Question: How to join two tables and get return value if not available value in another table?
I tried to with many examples that I found, but I've had trouble getting the hoped. Thanks!

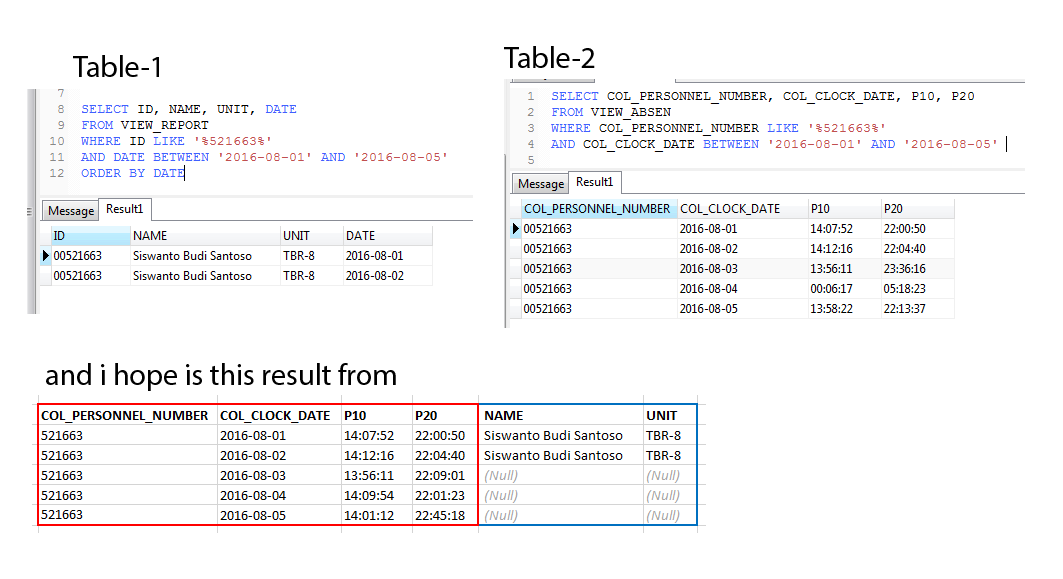
Answer: Use :
'''
SELECT
VA.COL_PERSONNEL_NUMBER,
VA.COL_CLOCK_DATE,
VA.P10,
VA.P20,
VR.NAME,
VR.UNIT
FROM VIEW_ABSEN VA
LEFT JOIN VIEW_REPORT VR ON VA.COL_PERSONNEL_NUMBER=VR.ID
AND VR.DATE=VA.COL_CLOCK_DATE
WHERE VA.COL_PERSONNEL_NUMBER LIKE '%521663%'
AND VA.COL_CLOCK_DATE BETWEEN '2016-08-01' AND '2016-08-05'
'''